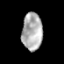
Tissue: prostate
Cell type: Epithelial cells
Senescence score: 0.3553
Nuclear area (px): 751
Mean DAPI intensity: 175.349